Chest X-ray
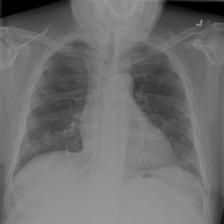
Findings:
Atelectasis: negative
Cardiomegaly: negative
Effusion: negative
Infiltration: negative
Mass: negative
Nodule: positive
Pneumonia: negative
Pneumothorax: negative
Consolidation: negative
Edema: negative
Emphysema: negative
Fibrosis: negative
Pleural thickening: negative
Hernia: negative